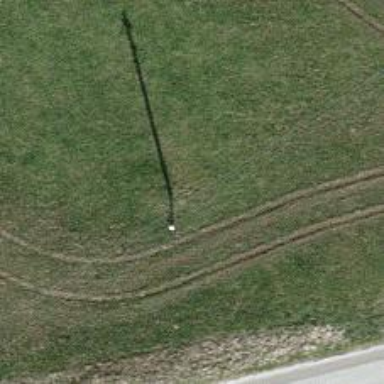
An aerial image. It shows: Power pole.